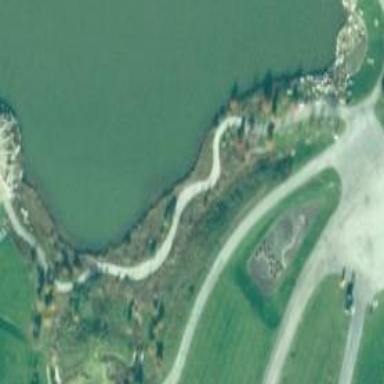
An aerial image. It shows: Footway road that serves as low water crossing bridge.